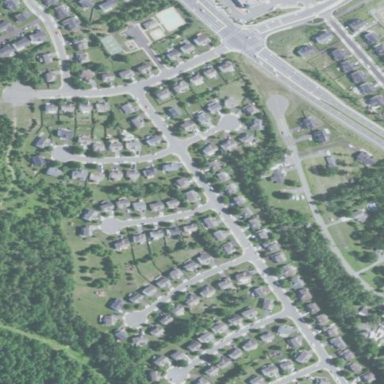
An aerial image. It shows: Residential area within neighborhood.